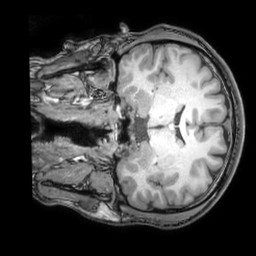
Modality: T1w
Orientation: coronal
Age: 25
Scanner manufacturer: philips
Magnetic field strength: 3 T
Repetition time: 0.007 s
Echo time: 0.003501 s